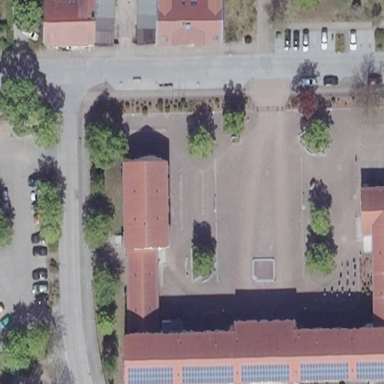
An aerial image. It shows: School building.